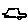
Label: car